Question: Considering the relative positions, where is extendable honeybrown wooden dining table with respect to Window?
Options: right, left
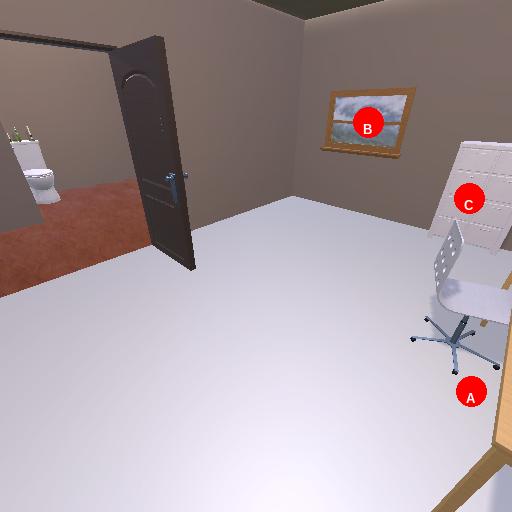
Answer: right